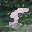
Label: 5